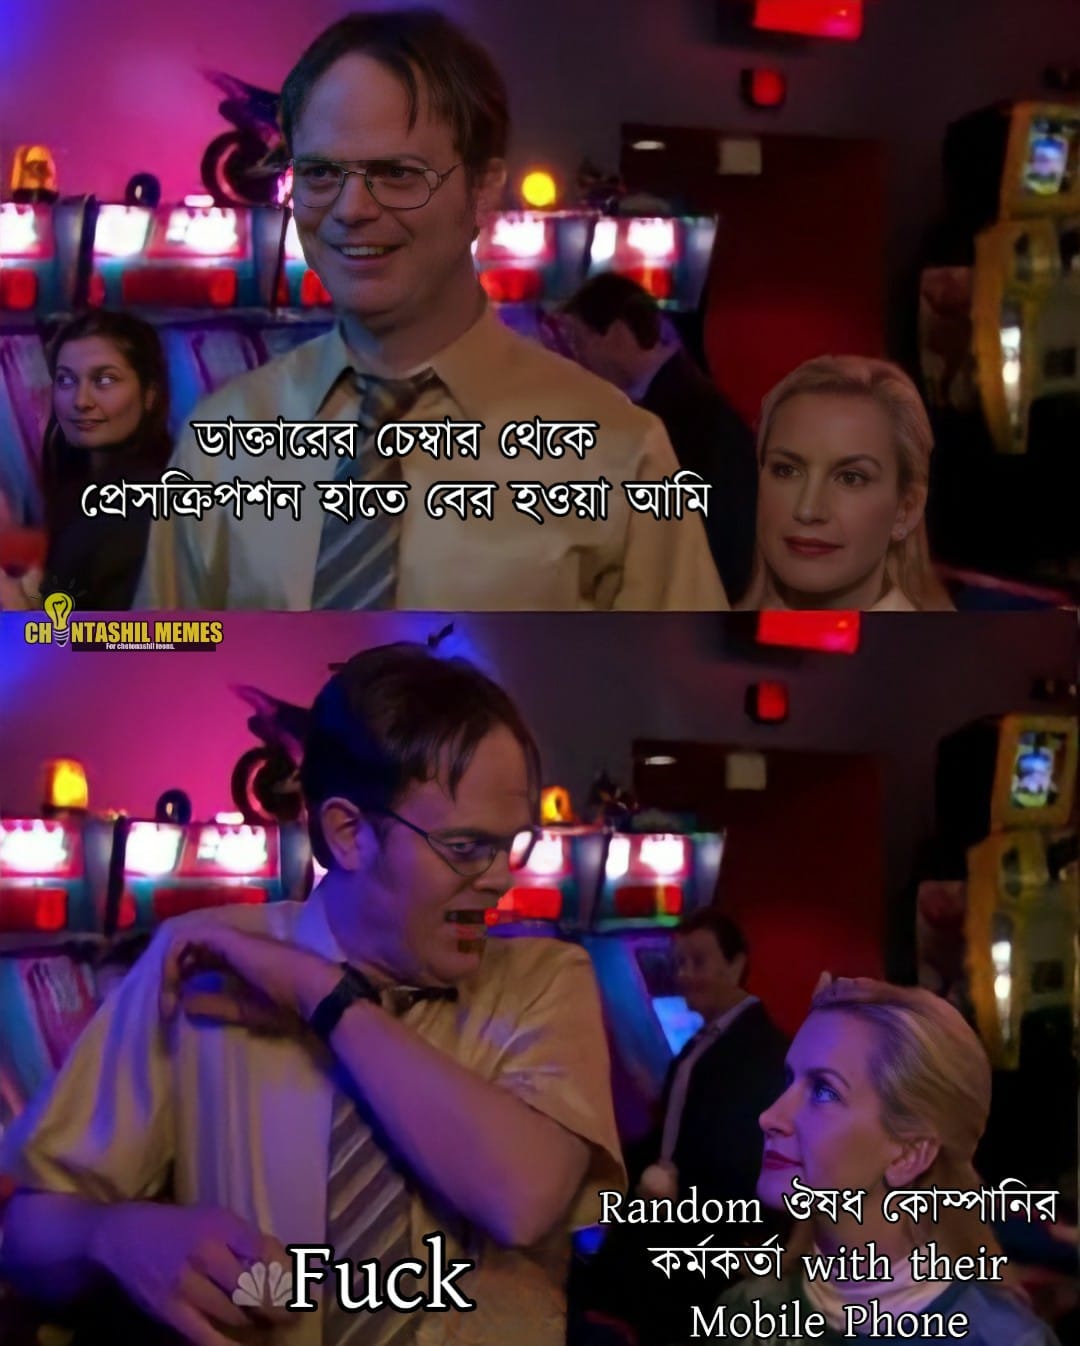
Caption: ডাক্তারের চেম্বার থেকে প্রেসক্রিপশন হাতে বের হওয়া আমি    Fuck   Random ঔষুধ কোম্পানির কর্মকর্তা with their Mobile Phone
Label: hate